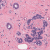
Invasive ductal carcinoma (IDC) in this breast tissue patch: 0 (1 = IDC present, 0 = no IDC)